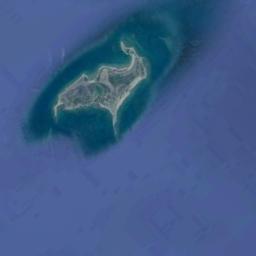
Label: island